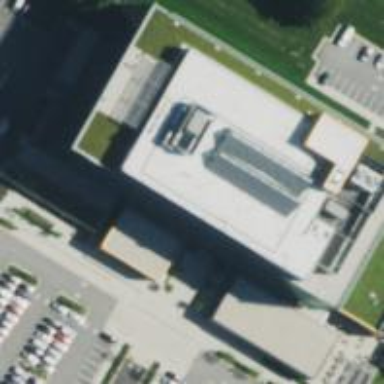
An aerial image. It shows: Office building.